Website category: university
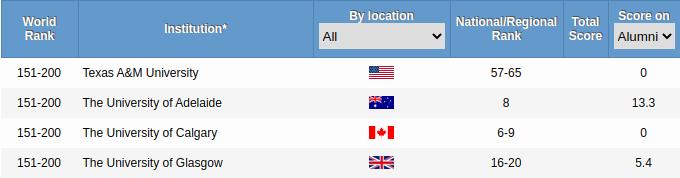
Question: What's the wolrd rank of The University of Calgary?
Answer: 151-200

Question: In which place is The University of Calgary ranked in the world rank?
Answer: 151-200

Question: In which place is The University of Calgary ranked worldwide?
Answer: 151-200

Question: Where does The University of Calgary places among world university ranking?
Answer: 151-200

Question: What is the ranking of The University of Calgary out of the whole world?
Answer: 151-200

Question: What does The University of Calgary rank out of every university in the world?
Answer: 151-200

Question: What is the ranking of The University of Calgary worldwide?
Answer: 151-200

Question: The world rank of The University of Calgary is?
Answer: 151-200

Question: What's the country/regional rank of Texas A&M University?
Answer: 57-65

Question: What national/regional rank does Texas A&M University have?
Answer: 57-65

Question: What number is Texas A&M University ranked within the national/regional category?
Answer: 57-65

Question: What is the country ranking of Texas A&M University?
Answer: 57-65

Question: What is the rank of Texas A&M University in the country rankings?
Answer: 57-65

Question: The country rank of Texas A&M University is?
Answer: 57-65

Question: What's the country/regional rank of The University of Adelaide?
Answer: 8

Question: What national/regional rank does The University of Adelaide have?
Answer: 8

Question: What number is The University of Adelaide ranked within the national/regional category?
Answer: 8

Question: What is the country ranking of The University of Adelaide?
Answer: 8

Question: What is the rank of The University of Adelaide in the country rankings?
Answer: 8

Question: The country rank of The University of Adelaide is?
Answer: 8

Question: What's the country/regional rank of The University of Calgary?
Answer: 6-9

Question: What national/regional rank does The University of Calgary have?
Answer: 6-9

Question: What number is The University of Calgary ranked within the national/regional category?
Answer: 6-9

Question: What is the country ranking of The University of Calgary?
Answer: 6-9

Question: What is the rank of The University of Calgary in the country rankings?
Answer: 6-9

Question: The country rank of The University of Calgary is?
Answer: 6-9

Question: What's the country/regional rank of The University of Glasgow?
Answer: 16-20

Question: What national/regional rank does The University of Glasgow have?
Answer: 16-20

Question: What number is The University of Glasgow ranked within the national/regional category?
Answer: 16-20

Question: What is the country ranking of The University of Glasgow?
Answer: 16-20

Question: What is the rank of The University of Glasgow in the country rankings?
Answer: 16-20

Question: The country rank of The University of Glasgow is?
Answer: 16-20

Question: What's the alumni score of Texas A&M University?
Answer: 0

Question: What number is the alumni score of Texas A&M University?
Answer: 0

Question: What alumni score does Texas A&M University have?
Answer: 0

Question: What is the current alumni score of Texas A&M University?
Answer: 0

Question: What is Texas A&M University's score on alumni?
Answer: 0

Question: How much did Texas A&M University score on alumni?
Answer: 0

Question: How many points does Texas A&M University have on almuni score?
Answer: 0

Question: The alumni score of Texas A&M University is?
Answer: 0

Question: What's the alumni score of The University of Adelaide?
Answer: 13.3

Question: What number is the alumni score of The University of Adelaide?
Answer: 13.3

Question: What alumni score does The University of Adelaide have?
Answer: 13.3

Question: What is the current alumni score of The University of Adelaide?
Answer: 13.3

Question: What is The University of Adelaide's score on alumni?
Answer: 13.3

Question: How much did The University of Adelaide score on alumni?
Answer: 13.3

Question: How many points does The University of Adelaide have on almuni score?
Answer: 13.3

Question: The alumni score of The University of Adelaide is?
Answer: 13.3

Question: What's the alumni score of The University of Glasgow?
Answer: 5.4

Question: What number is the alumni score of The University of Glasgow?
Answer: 5.4

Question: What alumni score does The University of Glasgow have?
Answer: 5.4

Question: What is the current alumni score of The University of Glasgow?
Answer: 5.4

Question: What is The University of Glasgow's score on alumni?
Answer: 5.4

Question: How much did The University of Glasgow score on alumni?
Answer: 5.4

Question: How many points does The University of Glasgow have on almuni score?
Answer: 5.4

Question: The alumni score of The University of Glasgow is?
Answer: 5.4

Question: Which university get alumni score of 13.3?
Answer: The University of Adelaide

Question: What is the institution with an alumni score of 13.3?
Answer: The University of Adelaide

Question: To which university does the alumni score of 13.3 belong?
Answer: The University of Adelaide

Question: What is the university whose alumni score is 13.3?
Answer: The University of Adelaide

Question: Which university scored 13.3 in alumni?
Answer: The University of Adelaide

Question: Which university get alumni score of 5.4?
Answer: The University of Glasgow

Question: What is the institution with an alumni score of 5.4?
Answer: The University of Glasgow

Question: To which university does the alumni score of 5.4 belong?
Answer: The University of Glasgow